Current action and preconditions to check: path_clear

Your task: For each precondition in the list above, predict whether it will hold at this action.

Consider the current scene as observed from the mobile robot's camera, and analyze the predicted future states of all dynamic agents (e.g., people, animals, vehicles, or any moving entities) within the NEXT SECOND.

IMPORTANT: Only answer "very likely" if you are absolutely certain—based on strong, clear evidence—that a dynamic agent will violate the precondition in the predicted future state. Do NOT answer "very likely" for unlikely, ambiguous, or low-probability risks.

Ask yourself for each precondition: Is there a high probability, with clear and convincing evidence, that the predicted future states of any dynamic agent will interfere with the predicted future state of the currently executing action within the NEXT SECOND, causing that precondition to fail?

Assess the risk level based on these predictions. Use "likely" or "very likely" if motions create a clear risk of interference.

Use "neutral" or "improbable" if agents are nearby but their predicted paths are clearly diverging or non-conflicting.

Failure Risk Categories: "very improbable", "improbable", "neutral", "likely", "very likely"

Answer Format: Output ONLY the probability_of_failure value from these categories: "very improbable", "improbable", "neutral", "likely", "very likely"

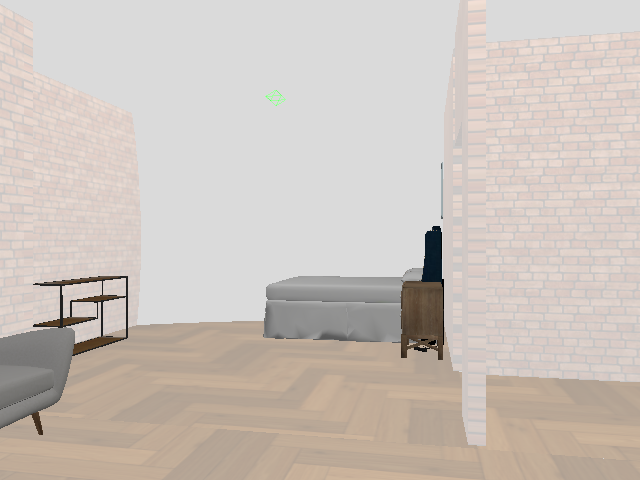

Answer: very improbable